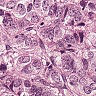
Metastatic tissue present: yes